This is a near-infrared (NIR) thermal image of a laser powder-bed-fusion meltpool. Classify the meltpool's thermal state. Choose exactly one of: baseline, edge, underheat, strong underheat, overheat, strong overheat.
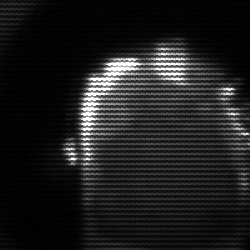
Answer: baseline